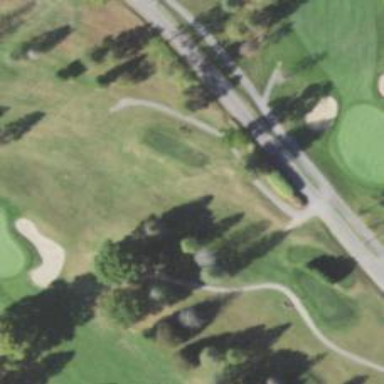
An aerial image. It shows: Service road with asphalt surface. The road is grade1 cartpath for golf carts.